Question: I recently changed a lot of code within my mod and switched to make it available for Minecraft 1.6.2. However one of the classes is getting an error on that version (*Made originally for 1.5.2 and 1.6.2 - updated using 1.6.4).
I cannot install forge as I keep getting a 403 Forbidden error. I believe Forge changed some file names to '.stash' and that is causing the issues.
I am making this mod available for 1.6.2 as a request from one of its users. not having it available for that version would be a real disappointment as I like to meet everyones required needs.
How to install Forge SCR 1.6.2 (Latest) without getting these errors:

(I have been trying to do this for 3 days now so I am not coming here to copy past solutions)
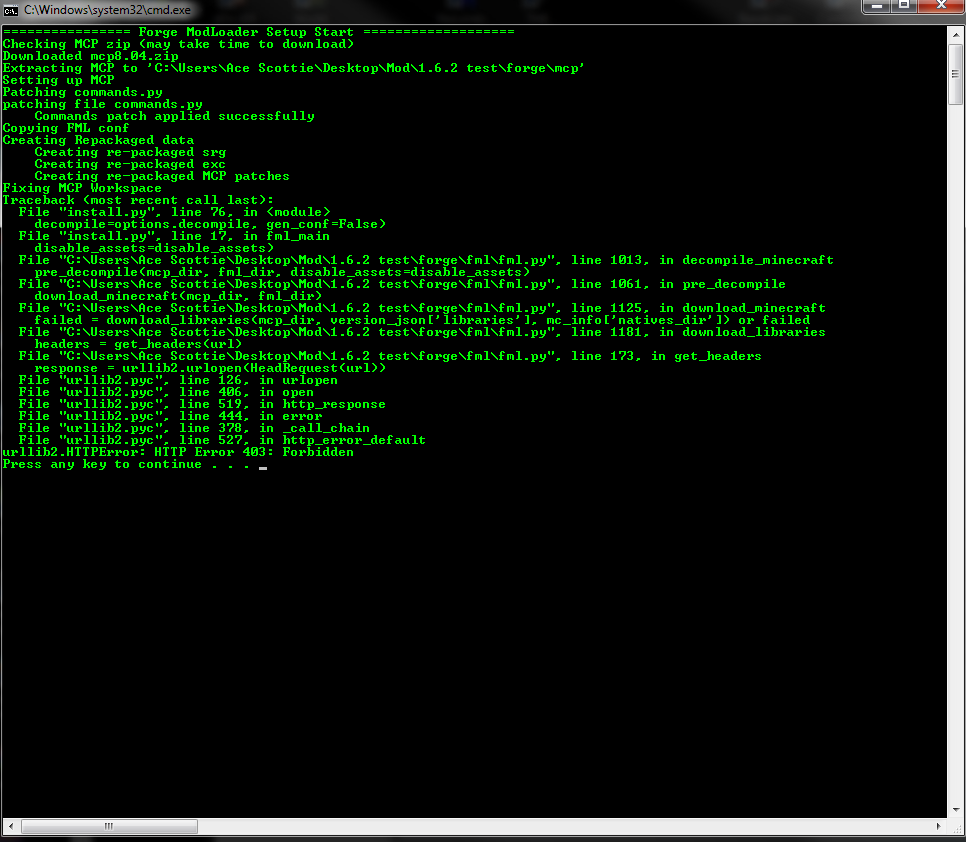
Answer: Try the latest 1.6.4 version. Minecraft changed the location of their resources and libraries, so Forge is looking in the wrong places now. The last 1.6.4 uses the old install system, but if you want to you can try the new build system called ForgeGradle by using the 2nd to last 1.6.4 version. This would be a good idea as this is the only way for 1.7+.
Good luck!
(P.S. if you want to stick with 1.6.2, you can probably snatch the new locations from the 1.6.4 scripts)